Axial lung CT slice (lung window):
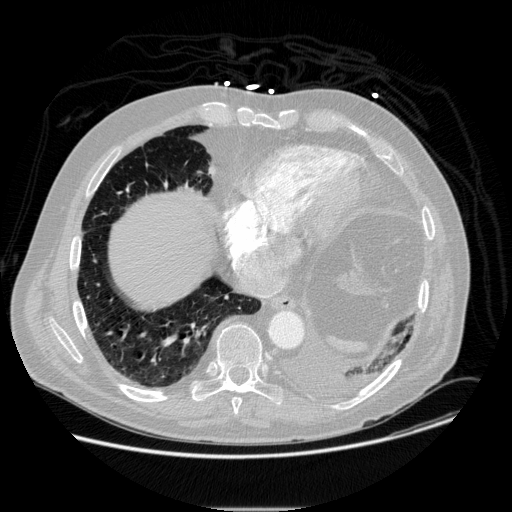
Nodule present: no